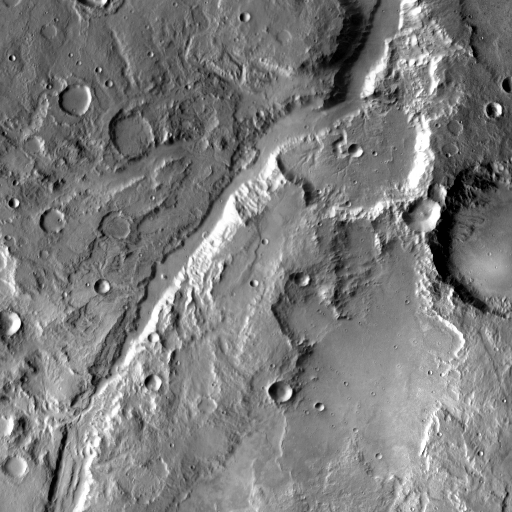
Crater classes present: Background, Other, Buried, Secondary